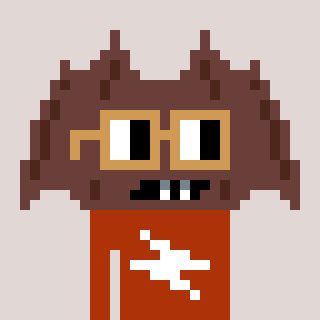
a pixel art character with square brown glasses, a bat-shaped head and a hotbrown-colored body on a warm background